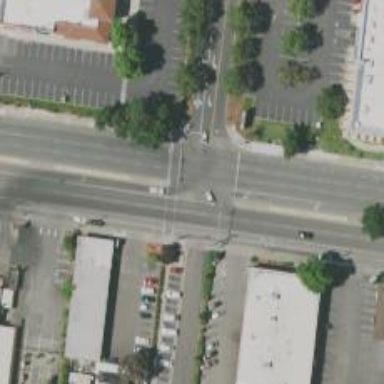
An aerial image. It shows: Solid stop line on the road marking.